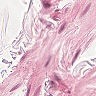
Metastatic tissue present: no